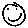
Label: smiley face